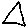
Label: triangle